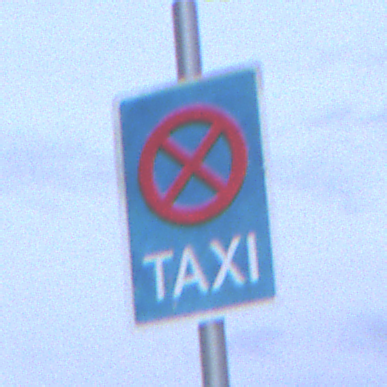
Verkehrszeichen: Taxenstand
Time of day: SunriseSunset
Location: Outdoor (Suburban)
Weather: PartlyCloudy
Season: NotSpecified
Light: Natural